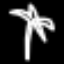
Label: palm tree